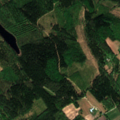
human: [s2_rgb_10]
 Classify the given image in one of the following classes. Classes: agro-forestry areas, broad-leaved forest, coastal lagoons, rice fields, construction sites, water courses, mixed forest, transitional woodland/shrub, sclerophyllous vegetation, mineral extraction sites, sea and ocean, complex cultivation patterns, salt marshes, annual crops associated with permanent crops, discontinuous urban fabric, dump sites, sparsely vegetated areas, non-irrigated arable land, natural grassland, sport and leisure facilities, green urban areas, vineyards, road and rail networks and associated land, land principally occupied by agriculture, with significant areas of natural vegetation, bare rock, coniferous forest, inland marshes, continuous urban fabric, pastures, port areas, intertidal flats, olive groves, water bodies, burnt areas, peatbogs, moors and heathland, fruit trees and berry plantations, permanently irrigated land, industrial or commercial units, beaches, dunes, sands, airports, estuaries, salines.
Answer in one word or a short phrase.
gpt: non-irrigated arable land, broad-leaved forest, coniferous forest, mixed forest